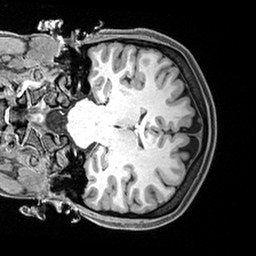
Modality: T1w
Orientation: coronal
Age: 23
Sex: female
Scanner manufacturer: siemens
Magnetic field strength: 3 T
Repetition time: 2.4 s
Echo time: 0.00217 s